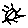
Label: sun